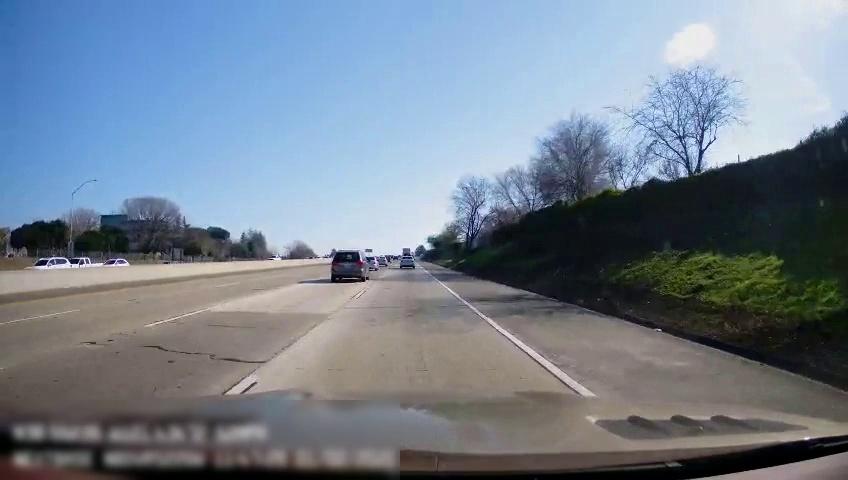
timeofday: Day
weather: Sunny
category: Drivable Space
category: Vehicles | SUV
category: Vehicles | Truck
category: Vehicles | SUV
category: Vehicles | Truck
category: Vehicles | SUV
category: Vehicles | Car
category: Vehicles | SUV
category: Vehicles | Car
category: Lanes | Alternate Lane
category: Lanes | Alternate Lane
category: Lanes | Alternate Lane
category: Lanes | Current Lane